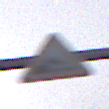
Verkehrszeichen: Ufer
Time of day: MorningAfternoon
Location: Outdoor (Urban)
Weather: PartlyCloudy
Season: NotSpecified
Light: Natural